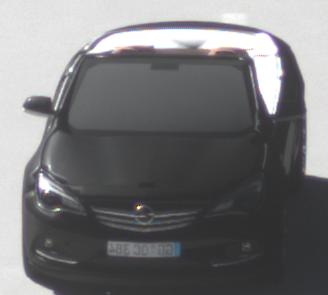
Make: Opel
Model: Cascada 1.4 Turbo
Detailed model: Cascada
Model produced from: 2013/03
Model produced until: 2015/01
Doors: 2
Color: black
Road condition: dry road
Daytime: morning or afternoon
Contrast: high contrast